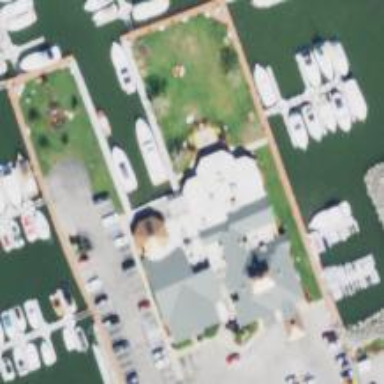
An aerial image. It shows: Marina on leisure land.